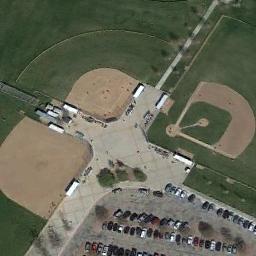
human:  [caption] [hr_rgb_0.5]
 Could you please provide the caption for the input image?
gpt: There is a lot of vegetation near the baseball field .

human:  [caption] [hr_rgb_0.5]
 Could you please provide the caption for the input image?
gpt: There are three baseball diamonds in the grass surrounded by the roads and parking lot .

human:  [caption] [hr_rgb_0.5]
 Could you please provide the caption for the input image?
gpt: Three baseball diamonds next to a parking lot and the open area beside .

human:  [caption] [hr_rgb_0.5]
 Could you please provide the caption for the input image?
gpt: Three baseball fields and a parking lot are distributed around the two roads .

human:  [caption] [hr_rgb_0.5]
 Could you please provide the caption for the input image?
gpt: Many cars are in the parking lot next to the three baseball diamonds .